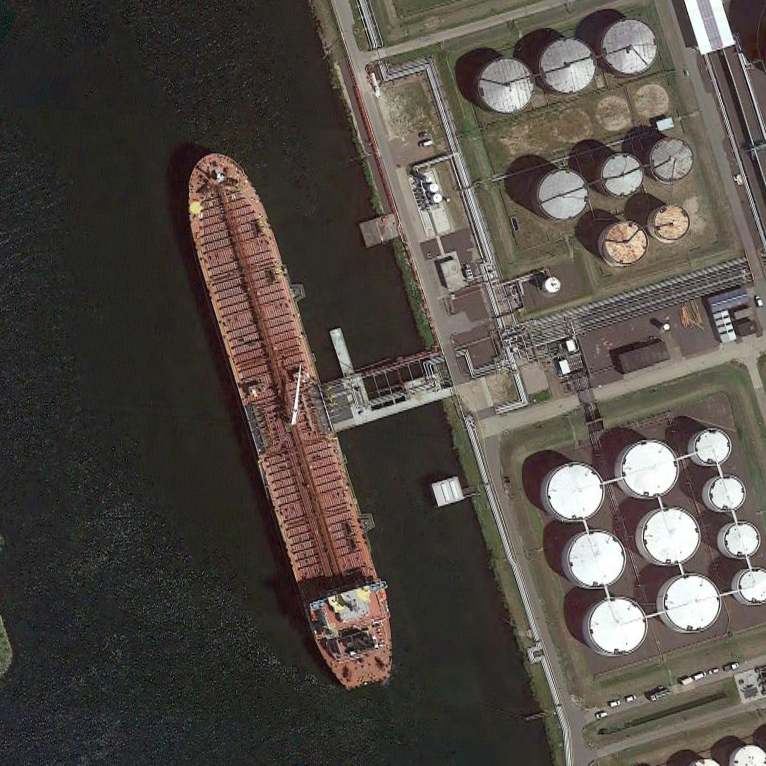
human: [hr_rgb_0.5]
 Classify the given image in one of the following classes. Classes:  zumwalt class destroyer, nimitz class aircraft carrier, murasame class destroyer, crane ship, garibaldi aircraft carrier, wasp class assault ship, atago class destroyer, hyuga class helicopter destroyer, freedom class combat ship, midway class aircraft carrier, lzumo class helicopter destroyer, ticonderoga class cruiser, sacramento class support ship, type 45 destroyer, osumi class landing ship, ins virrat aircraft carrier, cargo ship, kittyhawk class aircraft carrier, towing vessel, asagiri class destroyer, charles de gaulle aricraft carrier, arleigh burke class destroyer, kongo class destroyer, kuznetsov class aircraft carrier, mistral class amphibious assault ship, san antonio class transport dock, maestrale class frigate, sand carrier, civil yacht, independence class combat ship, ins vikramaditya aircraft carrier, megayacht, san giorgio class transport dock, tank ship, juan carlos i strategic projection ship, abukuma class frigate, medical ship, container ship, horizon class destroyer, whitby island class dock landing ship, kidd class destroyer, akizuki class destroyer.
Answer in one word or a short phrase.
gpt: Tank ship